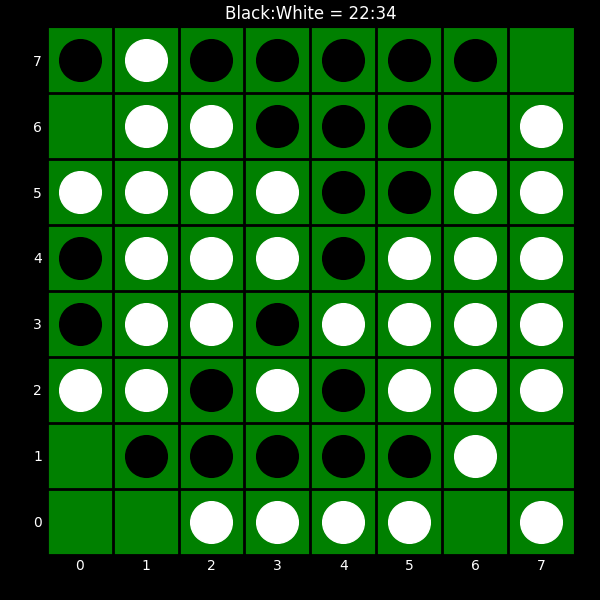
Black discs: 22
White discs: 34